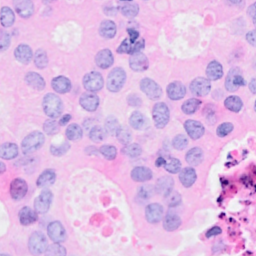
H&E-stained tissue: Breast